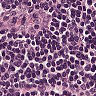
Metastatic tissue present: no